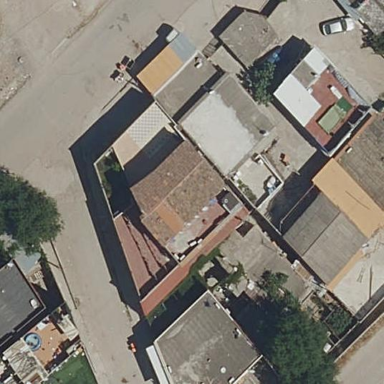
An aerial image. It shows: Residential building.